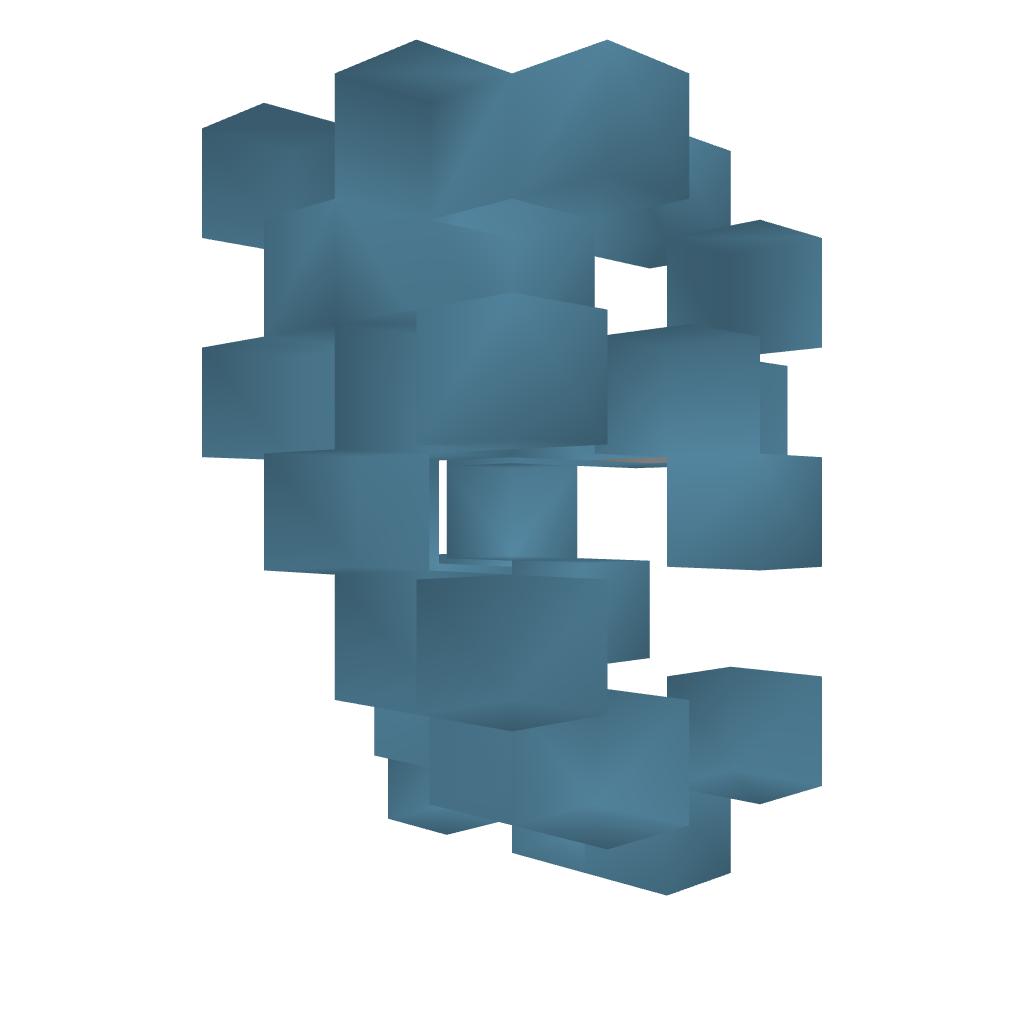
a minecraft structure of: Buttonless Blaze Grinder v2_0 bad low quality